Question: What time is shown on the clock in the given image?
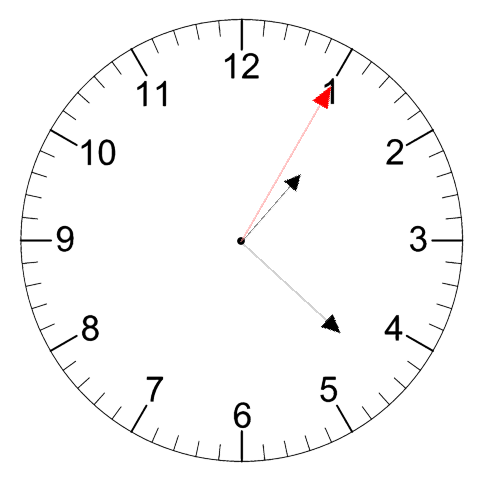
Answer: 01:22:05